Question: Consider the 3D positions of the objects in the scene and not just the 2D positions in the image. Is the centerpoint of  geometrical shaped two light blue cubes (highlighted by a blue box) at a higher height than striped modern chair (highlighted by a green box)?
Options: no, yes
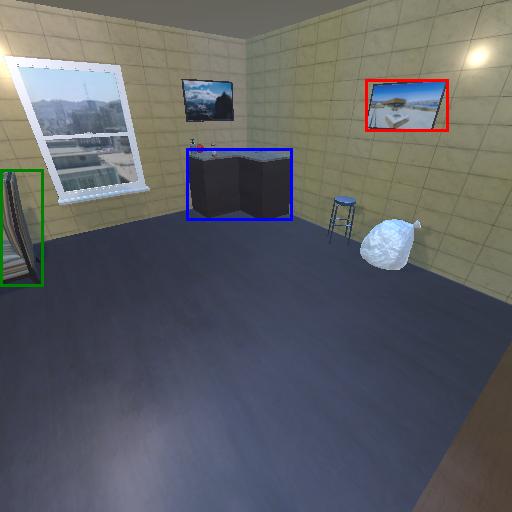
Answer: no